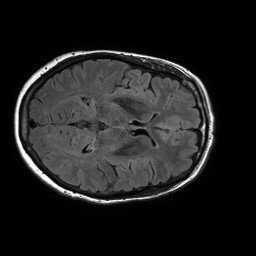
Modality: FLAIR
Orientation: axial
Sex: female
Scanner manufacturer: philips
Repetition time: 11 s
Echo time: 0.125 s